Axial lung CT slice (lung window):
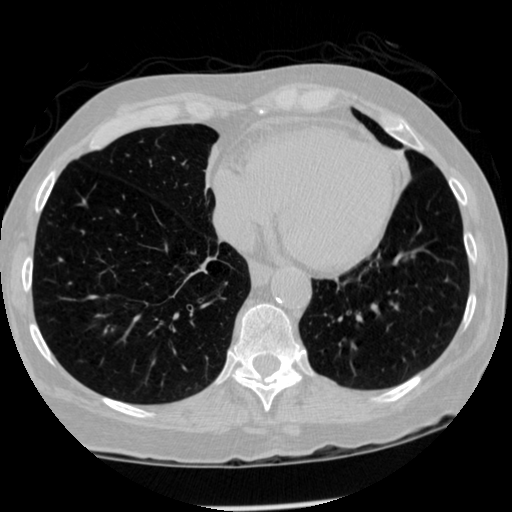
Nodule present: no